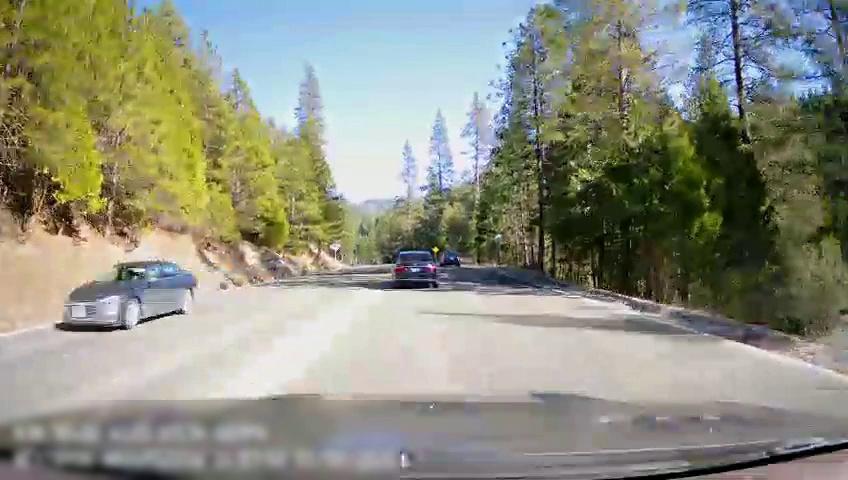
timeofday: Day
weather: Sunny
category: Drivable Space
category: Vehicles | Car
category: Vehicles | Car
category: Vehicles | Car
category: Lanes | Opposite Lane
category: Lanes | Current Lane